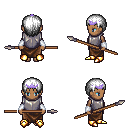
a pixel art fantasy rpg character, female body template, human, dark skin, steel chest armor, robe skirt, white plain hairstyle, purple tiara, white cloth bracers, gold boots, spear, four views (front, back, left, right), 2x2 character sprite sheet, small pixel art, hard edges, no anti-aliasing